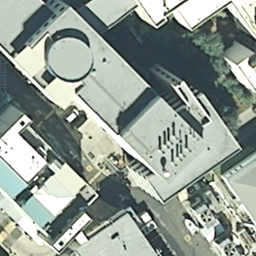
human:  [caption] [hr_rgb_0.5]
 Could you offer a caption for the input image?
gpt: There are some buildings pressed together .

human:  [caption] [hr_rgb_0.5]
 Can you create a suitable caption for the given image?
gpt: Many buildings pressed together .

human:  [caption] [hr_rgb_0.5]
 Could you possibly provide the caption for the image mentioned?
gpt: There are some buildings with grey roofs pressed together .

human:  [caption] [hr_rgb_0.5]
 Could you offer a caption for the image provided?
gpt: There are some buildings arranged compact .

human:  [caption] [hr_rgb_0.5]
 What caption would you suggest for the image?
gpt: Many buildings pressed together .